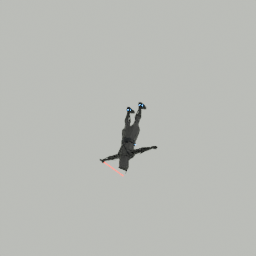
Label: people